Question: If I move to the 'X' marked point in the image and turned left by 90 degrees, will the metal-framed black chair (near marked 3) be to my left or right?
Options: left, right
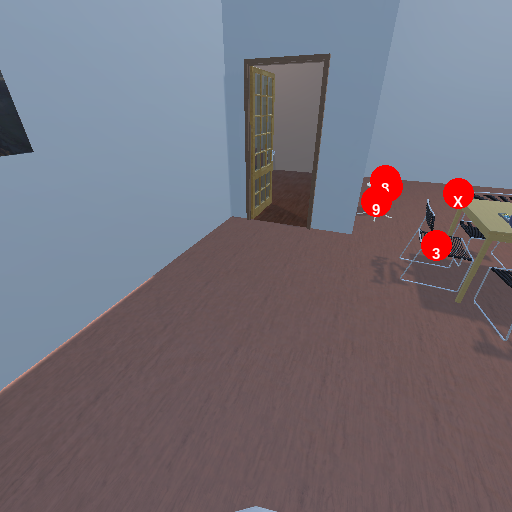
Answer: left